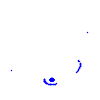
Particle: electron